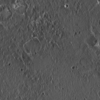
Label: not_dusty